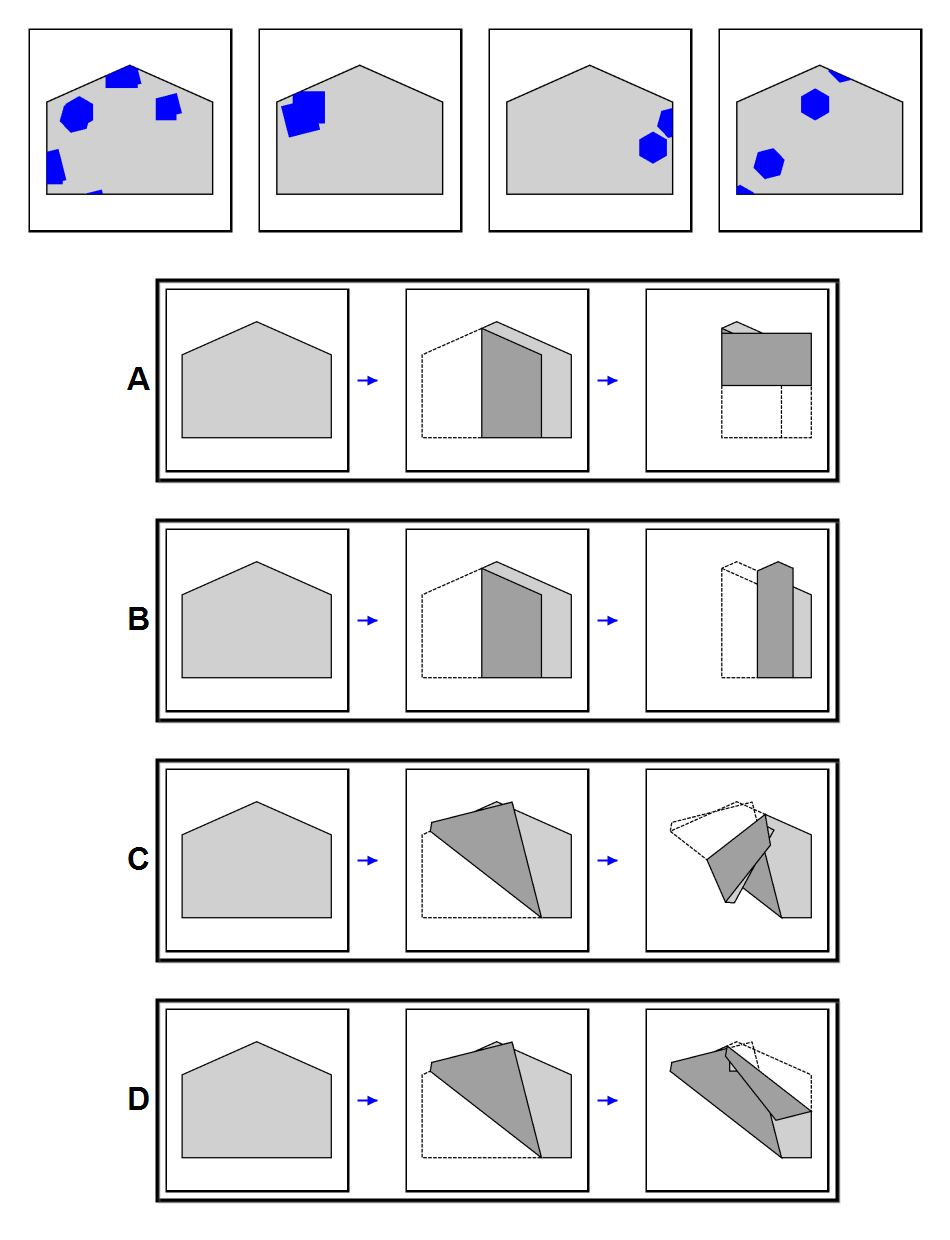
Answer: D